Field crop: maize
Growth stage: 2
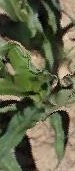
Species: maize